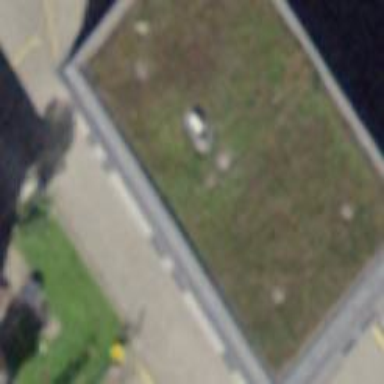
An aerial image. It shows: Office building.